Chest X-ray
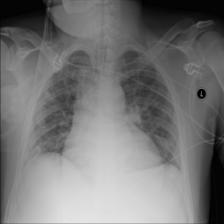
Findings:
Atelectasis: negative
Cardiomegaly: positive
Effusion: positive
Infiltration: positive
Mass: negative
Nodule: positive
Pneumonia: negative
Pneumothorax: negative
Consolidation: negative
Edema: negative
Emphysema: negative
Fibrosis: negative
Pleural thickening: negative
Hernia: negative